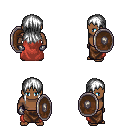
a pixel art fantasy rpg character, male body template, human, dark skin, maroon cape, robe skirt, white unkempt hairstyle, metal gloves, shield, four views (front, back, left, right), 2x2 character sprite sheet, small pixel art, hard edges, no anti-aliasing